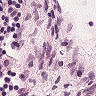
Metastatic tissue present: no